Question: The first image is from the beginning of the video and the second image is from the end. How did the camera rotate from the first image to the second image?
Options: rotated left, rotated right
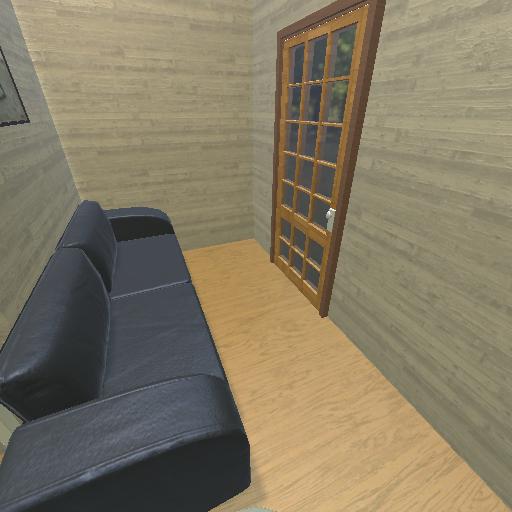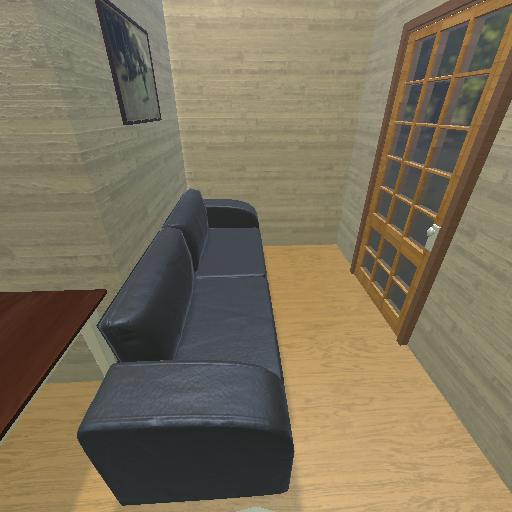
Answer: rotated left